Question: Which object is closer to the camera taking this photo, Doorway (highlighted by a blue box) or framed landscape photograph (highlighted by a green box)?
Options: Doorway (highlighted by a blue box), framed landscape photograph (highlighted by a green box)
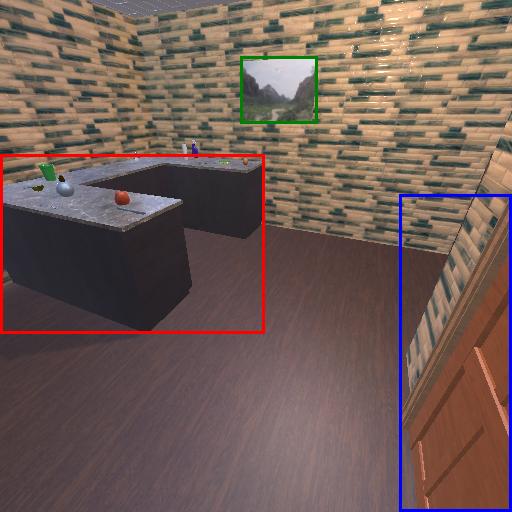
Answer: Doorway (highlighted by a blue box)